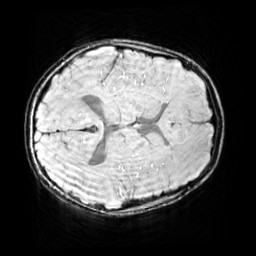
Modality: SWI
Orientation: axial
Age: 9
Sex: male
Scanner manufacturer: siemens
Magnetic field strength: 3 T
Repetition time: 0.027 s
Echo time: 0.02 s